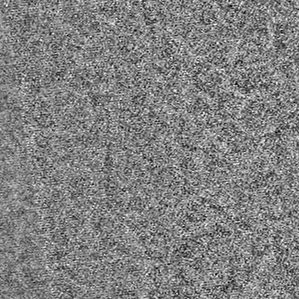
Label: frost